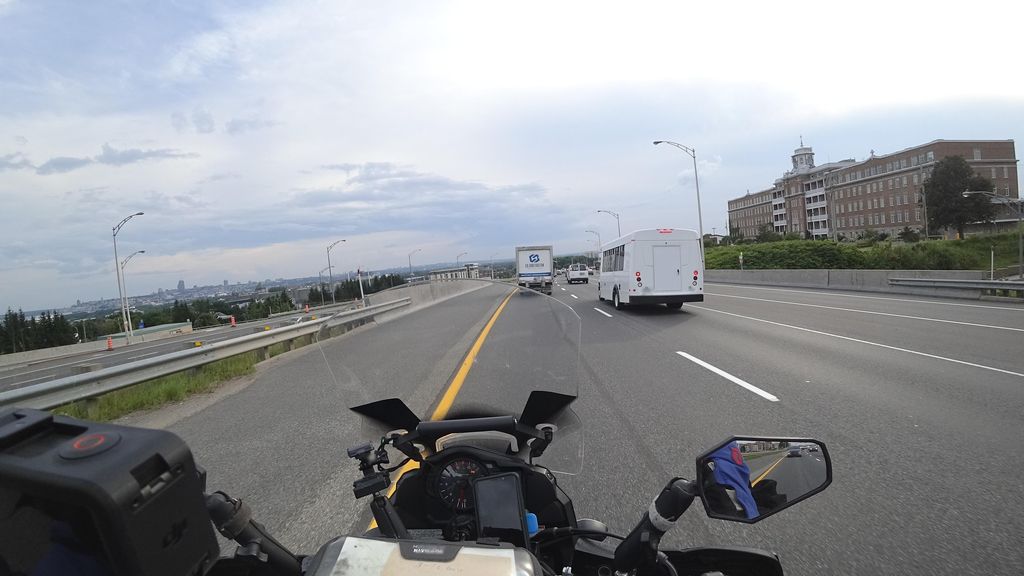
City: quebec_city